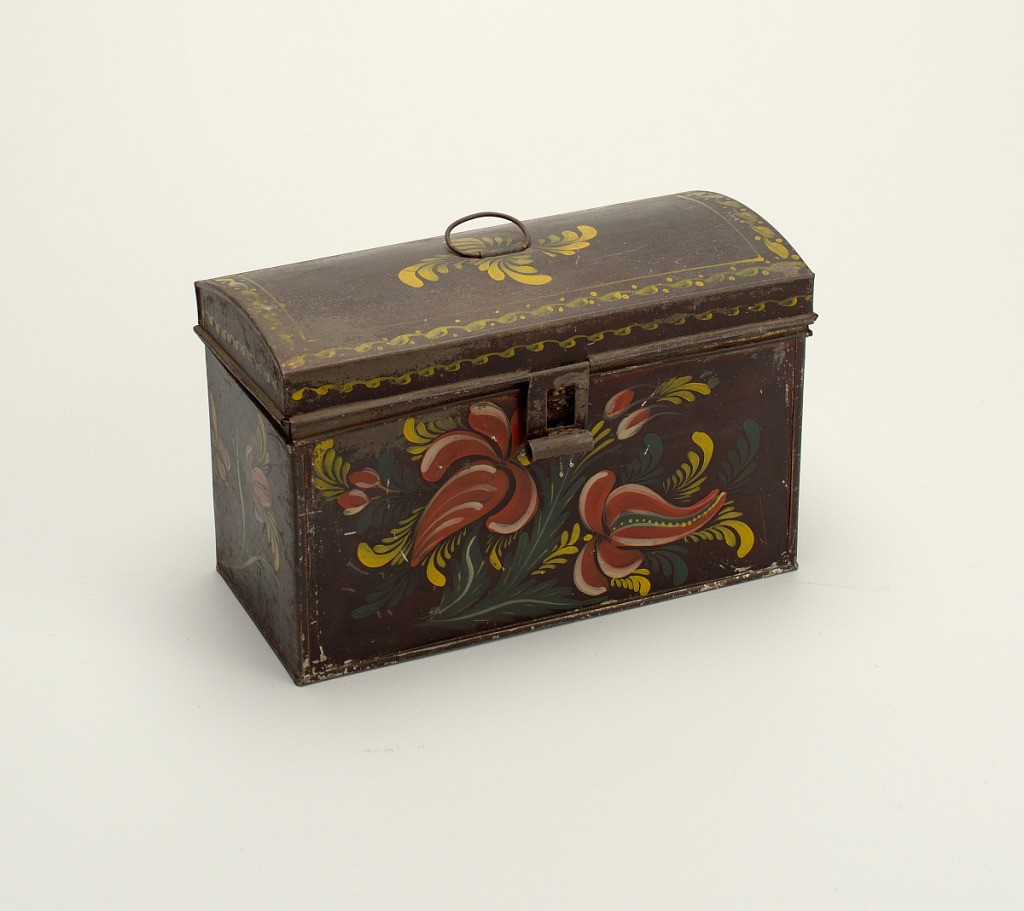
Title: Box
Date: early 19th century
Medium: Tôle (painted tin)
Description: Rectangular box with hinged cover domed from front to back. Ring bail handle on top of cover and hasp fastener, with staple broken off.  Box is painted black with floral decoration on front and ends of vermillion fruit-like flowers, with white and alizarin markings, and with serrated green leaves and leaf-fronds. Cover is decorated on front and ends with a border of lapped and recumbent "S"s in yellow and similar band with dots frames the top. Spiral arrangement of leaf-fronds in yellow around handle.